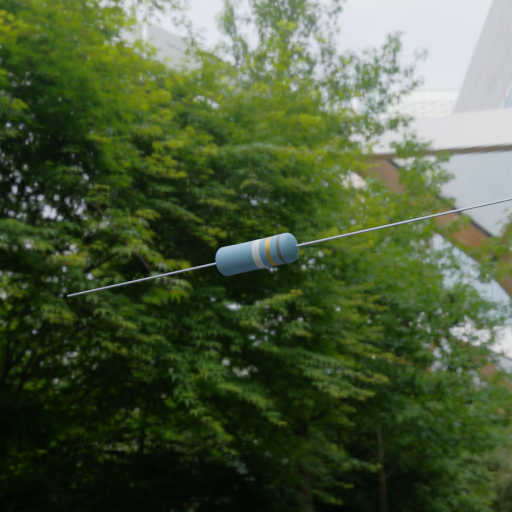
Resistor colour bands (in order): white, gold, gray